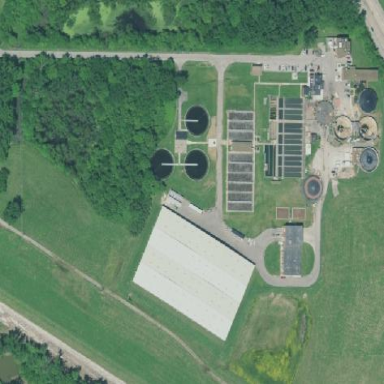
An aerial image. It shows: View of wastewater plant.